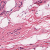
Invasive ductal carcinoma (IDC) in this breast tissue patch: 0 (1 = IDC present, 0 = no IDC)